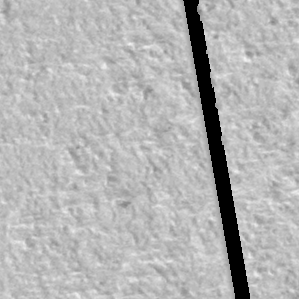
Label: frost